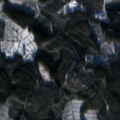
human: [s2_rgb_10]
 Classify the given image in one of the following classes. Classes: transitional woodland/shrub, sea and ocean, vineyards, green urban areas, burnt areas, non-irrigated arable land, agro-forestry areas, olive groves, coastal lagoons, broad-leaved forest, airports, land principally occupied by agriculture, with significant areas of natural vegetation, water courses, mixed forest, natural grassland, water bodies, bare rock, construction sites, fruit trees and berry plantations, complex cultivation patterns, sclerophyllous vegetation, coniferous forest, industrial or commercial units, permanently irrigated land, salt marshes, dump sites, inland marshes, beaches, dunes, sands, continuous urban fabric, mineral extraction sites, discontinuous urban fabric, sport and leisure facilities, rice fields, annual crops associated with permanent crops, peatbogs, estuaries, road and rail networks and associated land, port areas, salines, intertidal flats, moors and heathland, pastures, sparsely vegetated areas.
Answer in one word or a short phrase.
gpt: coniferous forest, mixed forest